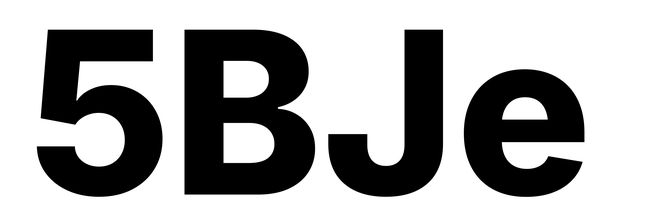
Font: Inter_ExtraBold